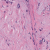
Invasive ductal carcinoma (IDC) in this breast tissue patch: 1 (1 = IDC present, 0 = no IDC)